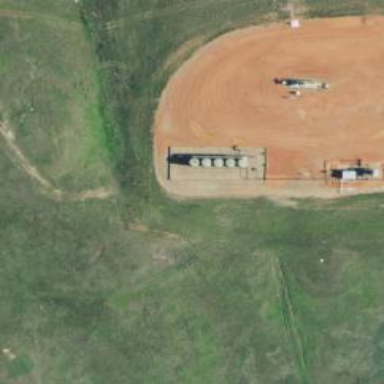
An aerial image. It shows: Storage tank with man-made structure.